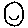
Label: smiley face